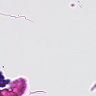
Metastatic tissue present: no